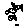
Label: fish